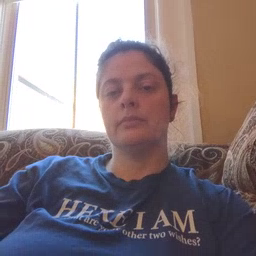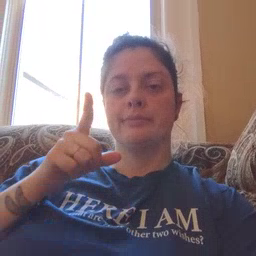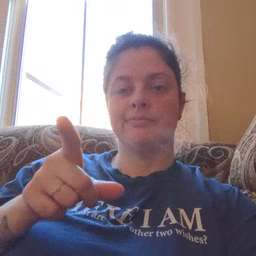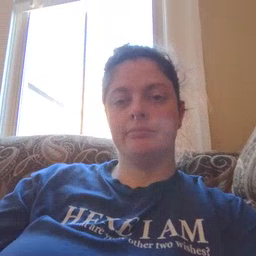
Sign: hesheit